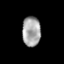
Tissue: prostate
Cell type: Epithelial cells
Senescence score: 0.2868
Nuclear area (px): 539
Mean DAPI intensity: 163.679